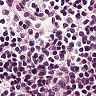
Metastatic tissue present: no